Question: I'm trying to dynamically create a datatemplate for a listbox. This is for a Custom UserControl. This UserControl has a which accepts any types of .
This works fine... But the Output is always
- -
if the objects contains 2 Properties. But i want that the properties are arranged side by side. Like:
Object 1:
-
Object 2:
-
So where am i wrong ? i'm making first a Stackpanel and in the Stackpanel, Dockpanels which contain the Labels.
Here is a little preview how it looks at the moment.
So this is my code to create the datatemplate:
'''
DataTemplate _NewData = new DataTemplate();
FrameworkElementFactory _template = new FrameworkElementFactory(typeof(StackPanel));
foreach (var _FProperty in view.CurrentItem.GetType().GetProperties())
{
FrameworkElementFactory _firstTemplateChild = new FrameworkElementFactory(typeof(DockPanel));
FrameworkElementFactory _childOneForDock = new FrameworkElementFactory(typeof(Label));
_childOneForDock.SetValue(Label.ContentProperty, _FProperty.Name);
_firstTemplateChild.AppendChild(_childOneForDock);
FrameworkElementFactory _childTwoForChild = new FrameworkElementFactory(typeof(Label));
_childTwoForChild.SetBinding(Label.ContentProperty, new Binding(_FProperty.Name));
_firstTemplateChild.AppendChild(_childTwoForChild);
_template.AppendChild(_firstTemplateChild);
}
_NewData.VisualTree = _template;
ListBoxInPopUp.ItemTemplate = _NewData;
'''
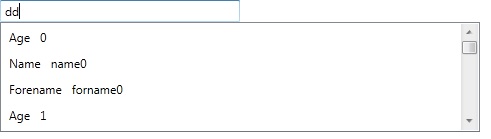
Answer: The default orientation of a 'StackPanel' is vertical.
You'll need to set the orientation to horizontal to get the contents to appear side-by-side.
In the code example in the <URL> it states:
'''
<!-- The items under this StackPanel are stacked Vertically. Note that Orientation
has a default value of "Vertical" but in this example the property is explicitely
set for clarity. -->
'''
Also the default value of the 'DockPanel.Dock' property is Left, though I'm not sure if that's a factor in this case.
<URL>